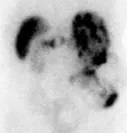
Nuclear Imaging. Octreoscan Dec 2020.
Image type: radiology (scintigraphy)